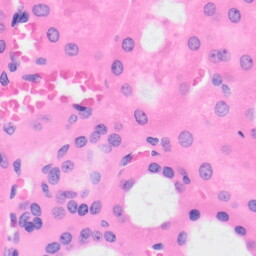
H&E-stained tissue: Kidney